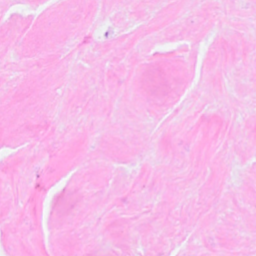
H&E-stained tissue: Breast